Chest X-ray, PA view. Patient: 65 years old, sex M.
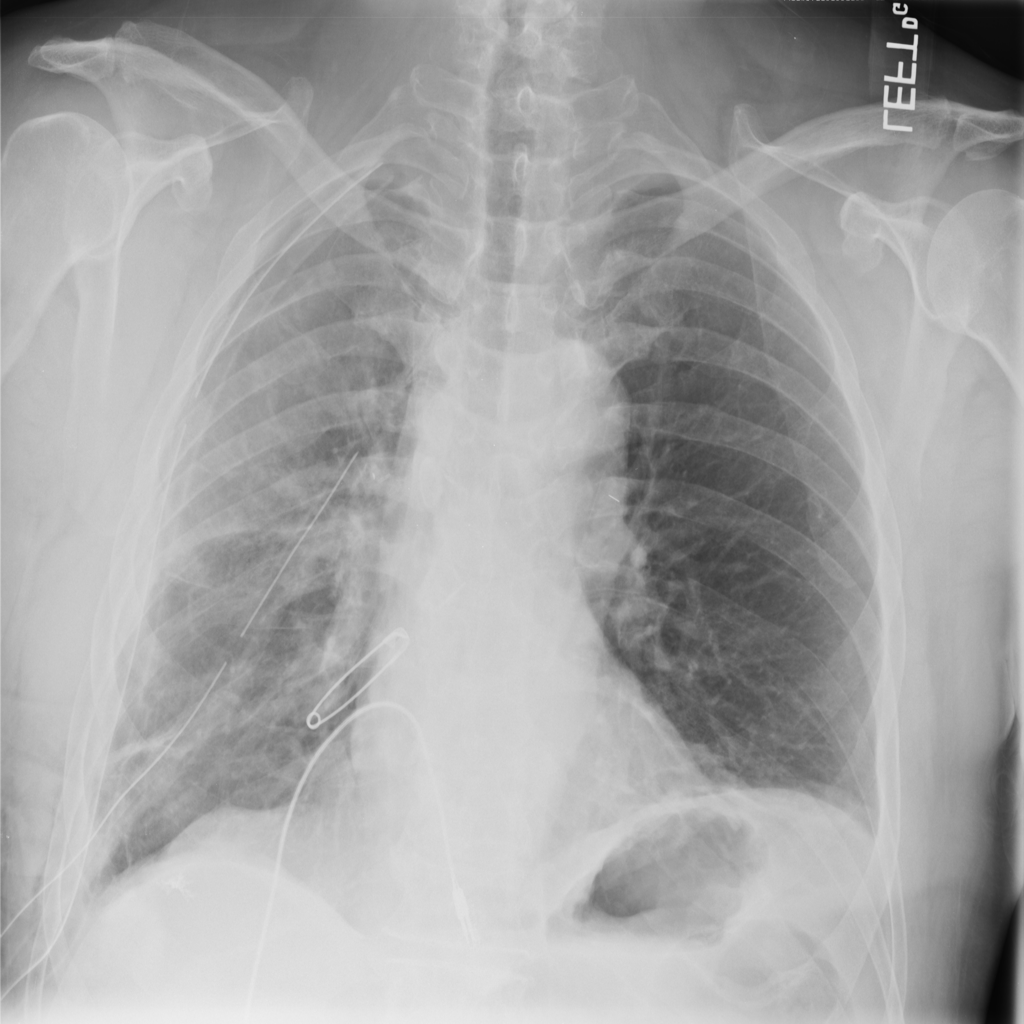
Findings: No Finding